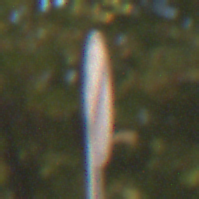
Verkehrszeichen: EndeSaemtlicherBegrenzungen
Umgebung: Outdoor, Nature
Tageszeit: MorningAfternoon
Wetter: Clear
Licht: Natural
Jahreszeit: Summer
Kontrast: HighContrast